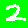
Digit: 2